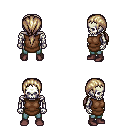
a pixel art fantasy rpg character, male body template, skeleton, brown tunic, teal pants, white blonde ponytail hairstyle, maroon shoes, four views (front, back, left, right), 2x2 character sprite sheet, small pixel art, hard edges, no anti-aliasing